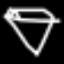
Label: diamond